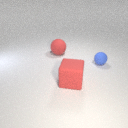
large red rubber cube in front of small blue rubber sphere